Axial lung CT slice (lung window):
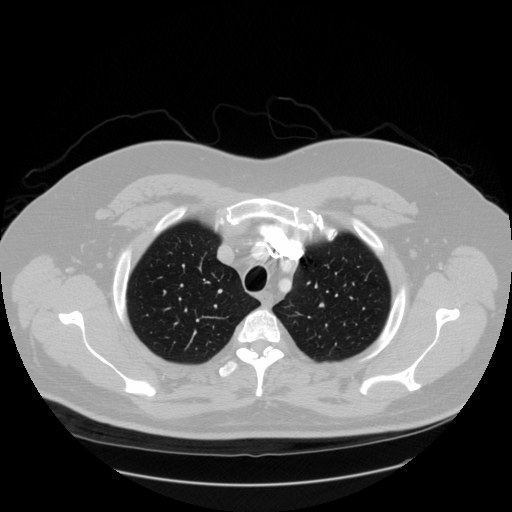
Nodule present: no